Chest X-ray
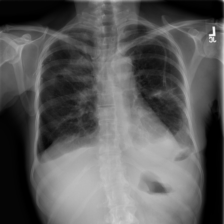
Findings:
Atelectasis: negative
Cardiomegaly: negative
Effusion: positive
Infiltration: negative
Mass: negative
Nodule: negative
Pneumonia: negative
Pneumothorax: negative
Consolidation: negative
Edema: negative
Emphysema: negative
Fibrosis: negative
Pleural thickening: negative
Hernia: negative